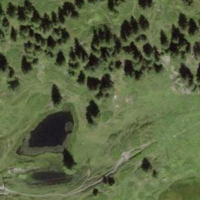
EUNIS habitat code: 23
Species observed at this site:
Arnica montana
Ajuga pyramidalis